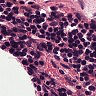
Metastatic tissue present: no